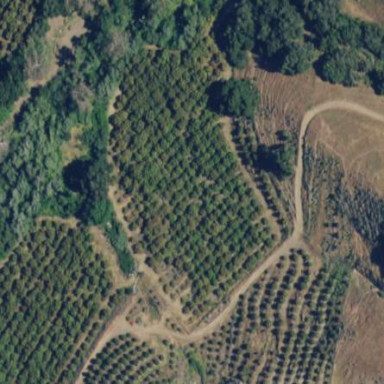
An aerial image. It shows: Orchard.